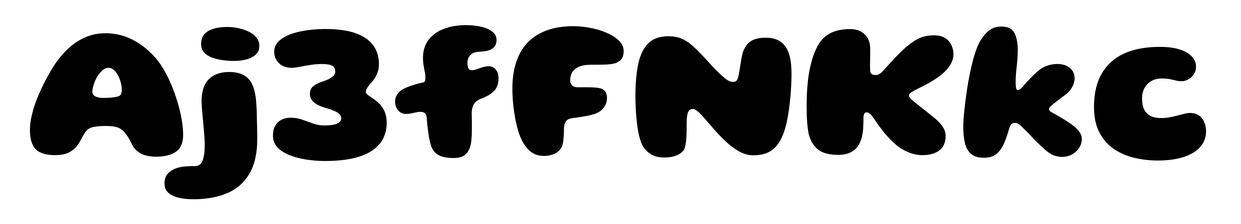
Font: Gluten_ExtraBold